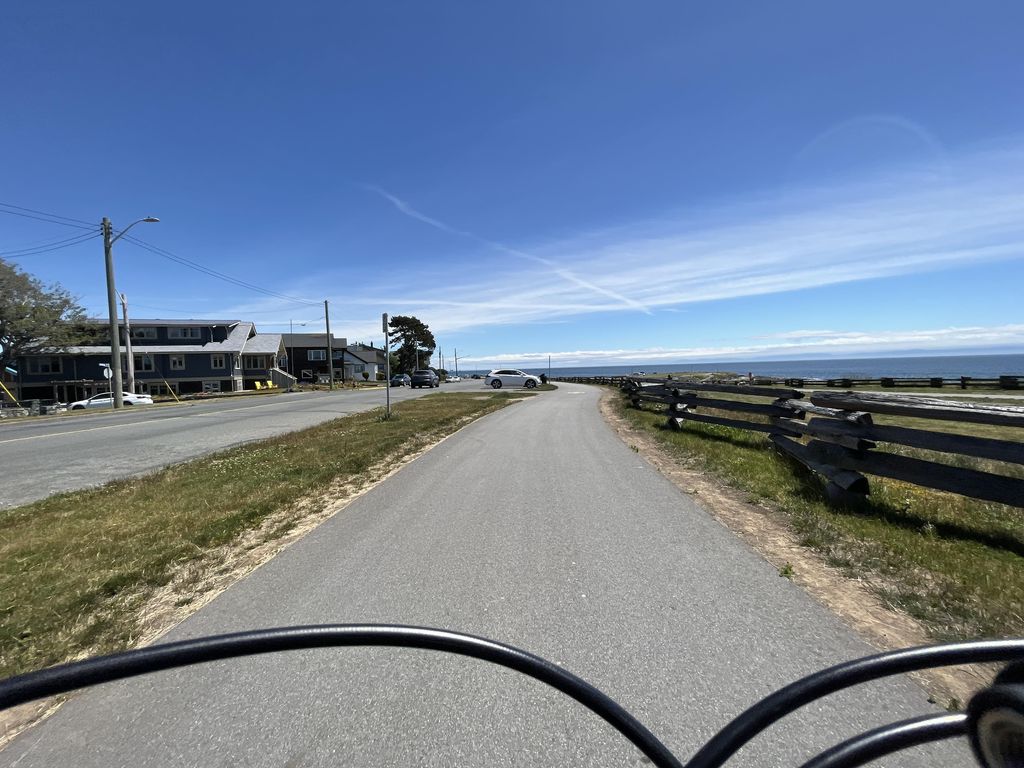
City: victoria